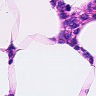
Metastatic tissue present: no